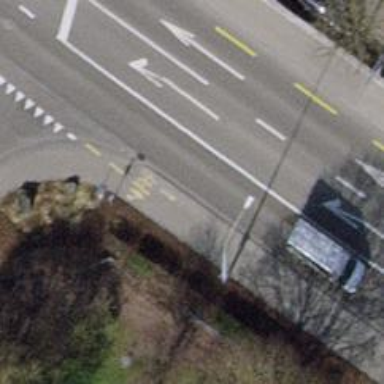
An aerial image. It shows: Sidewalk.